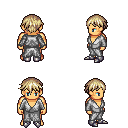
a pixel art fantasy rpg character, male body template, human, tanned skin, white robe, teal pants, white blonde short bangs hairstyle, metal boots, four views (front, back, left, right), 2x2 character sprite sheet, small pixel art, hard edges, no anti-aliasing